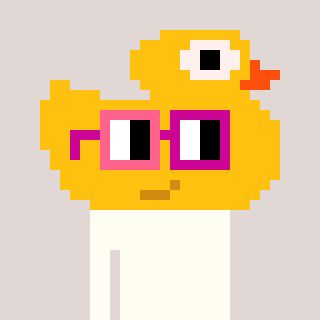
a pixel art character with square pink and red glasses, a ducky-shaped head and a foggrey-colored body on a warm background